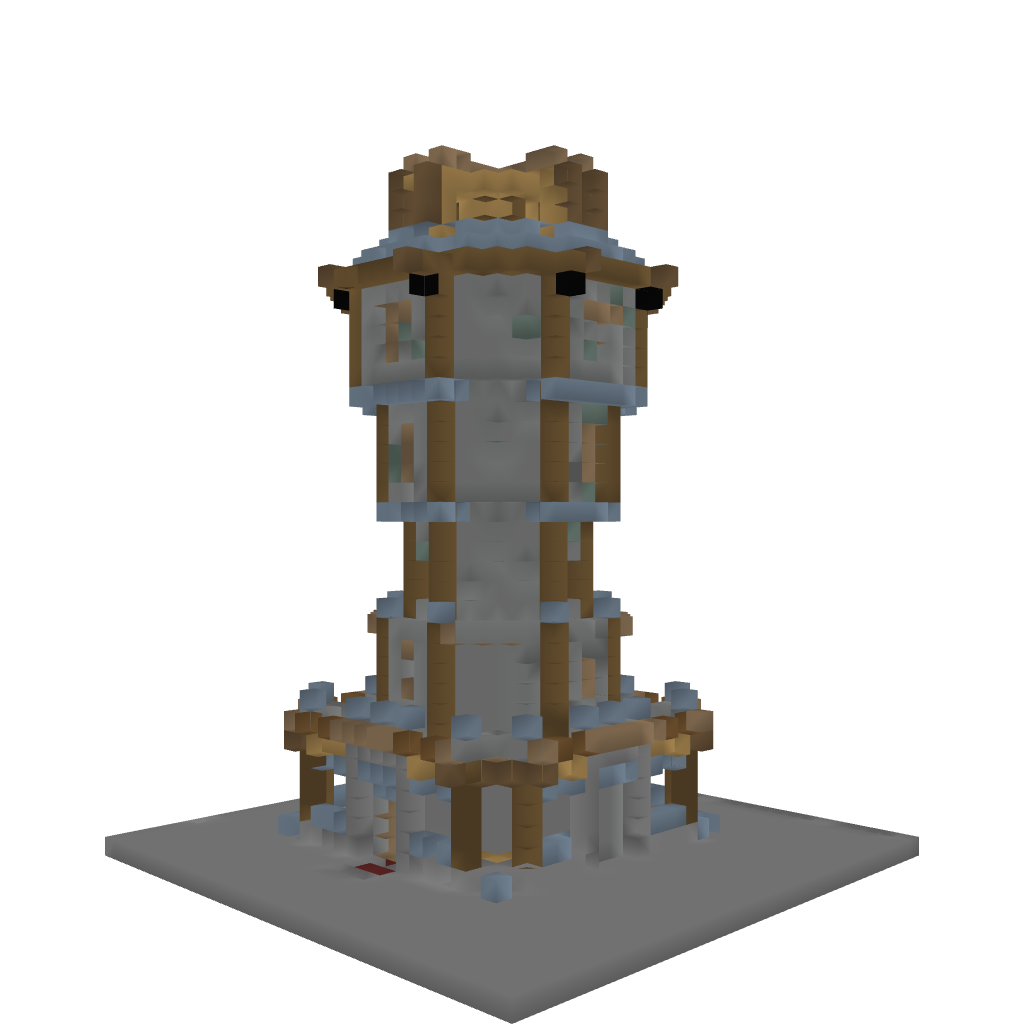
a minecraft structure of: Herobrine's Tower